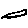
Label: line